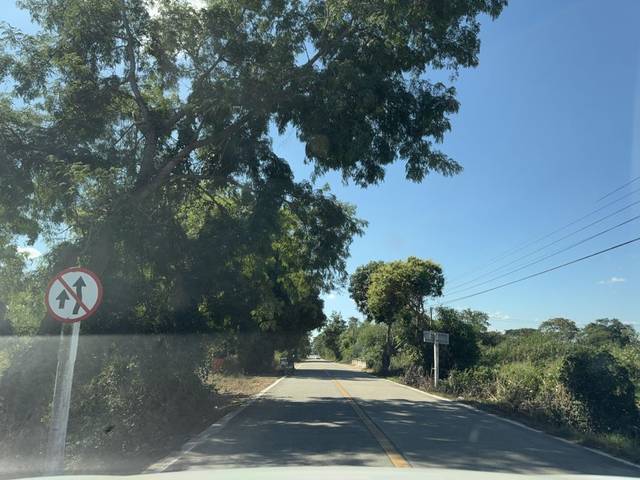
Region: Thailand
Coordinates: 15.39, 99.849